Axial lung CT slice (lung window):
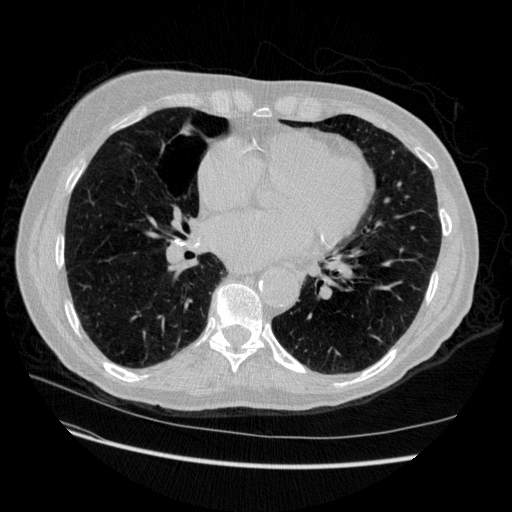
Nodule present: no